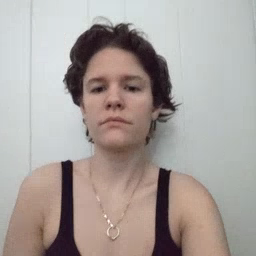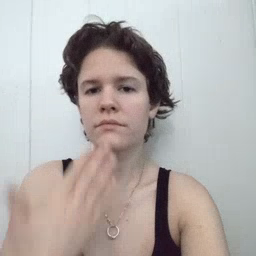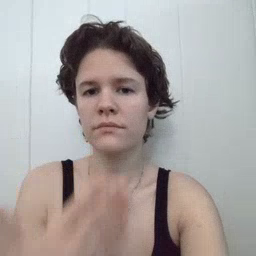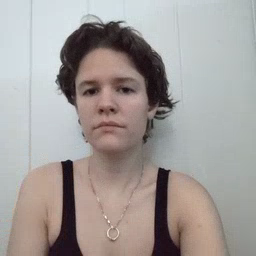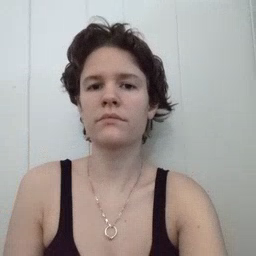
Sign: thankyou